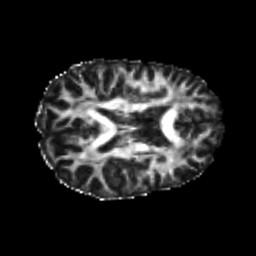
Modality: FA
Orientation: axial
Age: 22
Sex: female
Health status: healthy
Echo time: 0.074 s